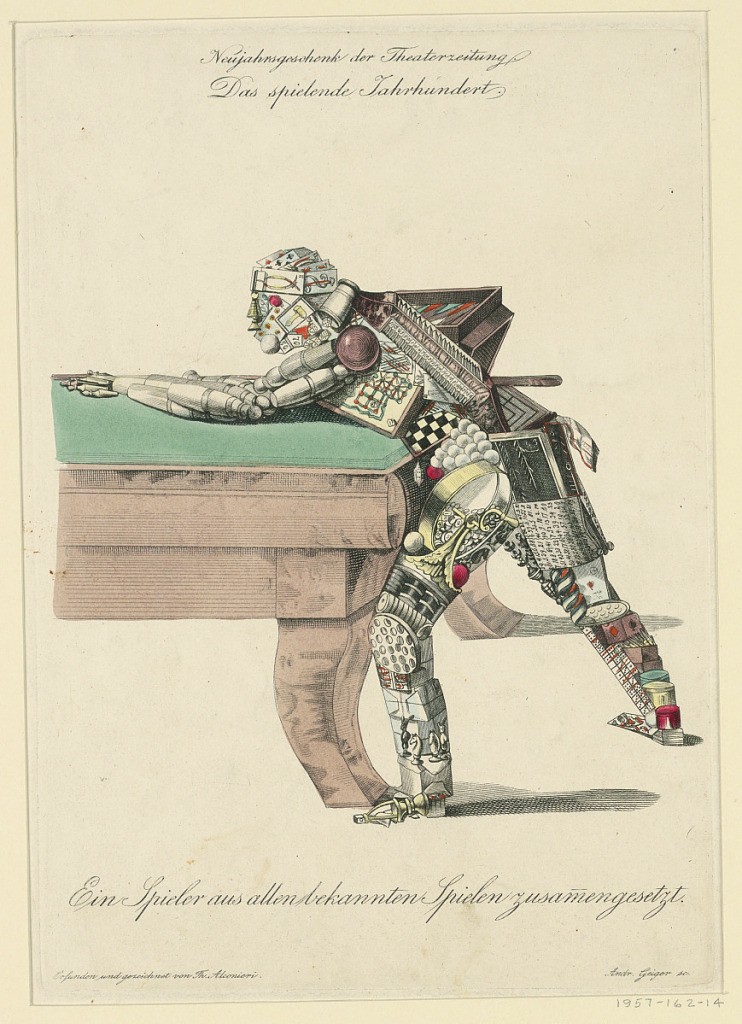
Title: Ein Spieler aus allen liekannten spielen zusamengesetzt (A Player Composed of All Known Games)
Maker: Andreas Geiger, Austrian, 1765 - 1856
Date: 1840–60
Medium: Engraving, brush and watercolor on paper
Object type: Print
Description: A male figure playing billiards, his body composed of all known games, including dice, ten-pins, chess, checkers, playing cards, backgammon, dominoes, etc. Printed script at top and bottom.